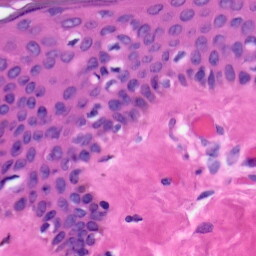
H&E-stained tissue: Skin